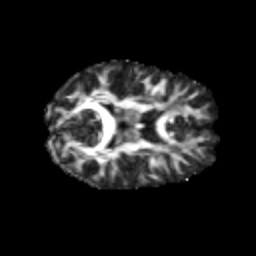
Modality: FA
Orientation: axial
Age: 27
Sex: female
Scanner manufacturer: siemens
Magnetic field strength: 3 T
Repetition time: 3.5 s
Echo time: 0.125 s